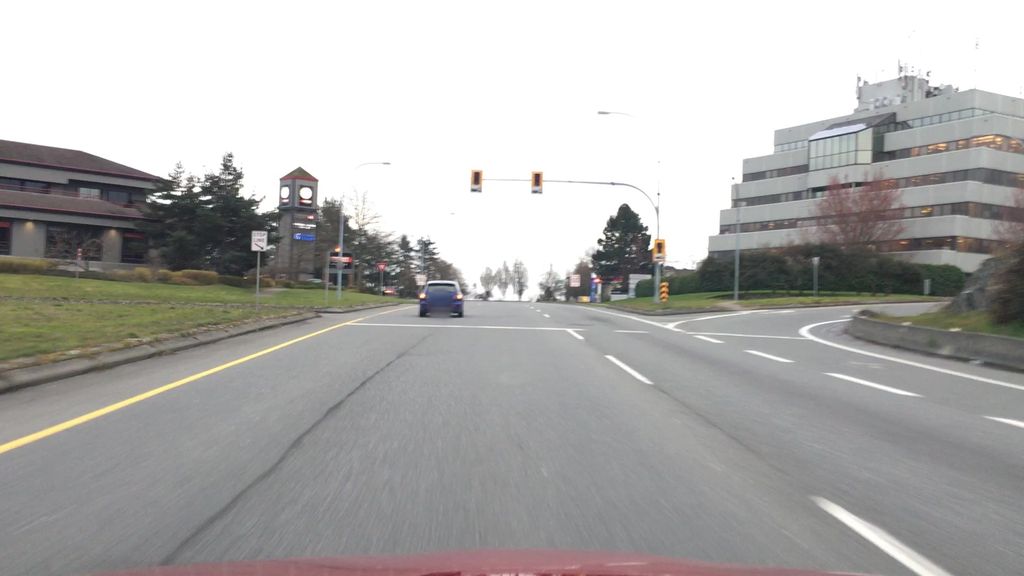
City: victoria